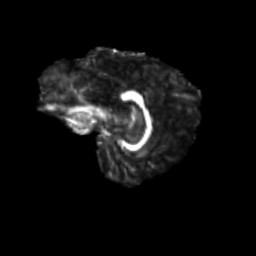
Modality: FA
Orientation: sagittal
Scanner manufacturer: siemens
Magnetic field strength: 3 T
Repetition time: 9.2 s
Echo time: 0.084 s